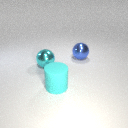
large blue metal sphere behind large cyan rubber cylinder